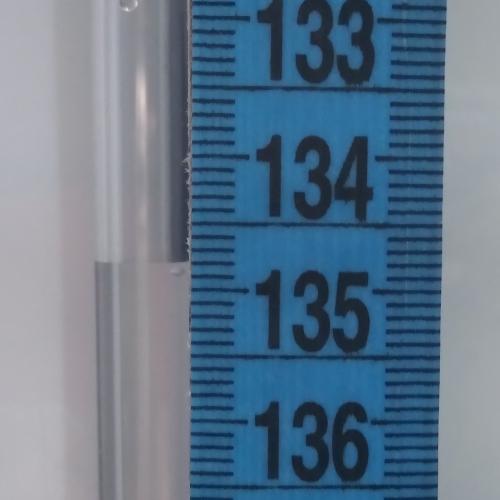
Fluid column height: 134.8 cm